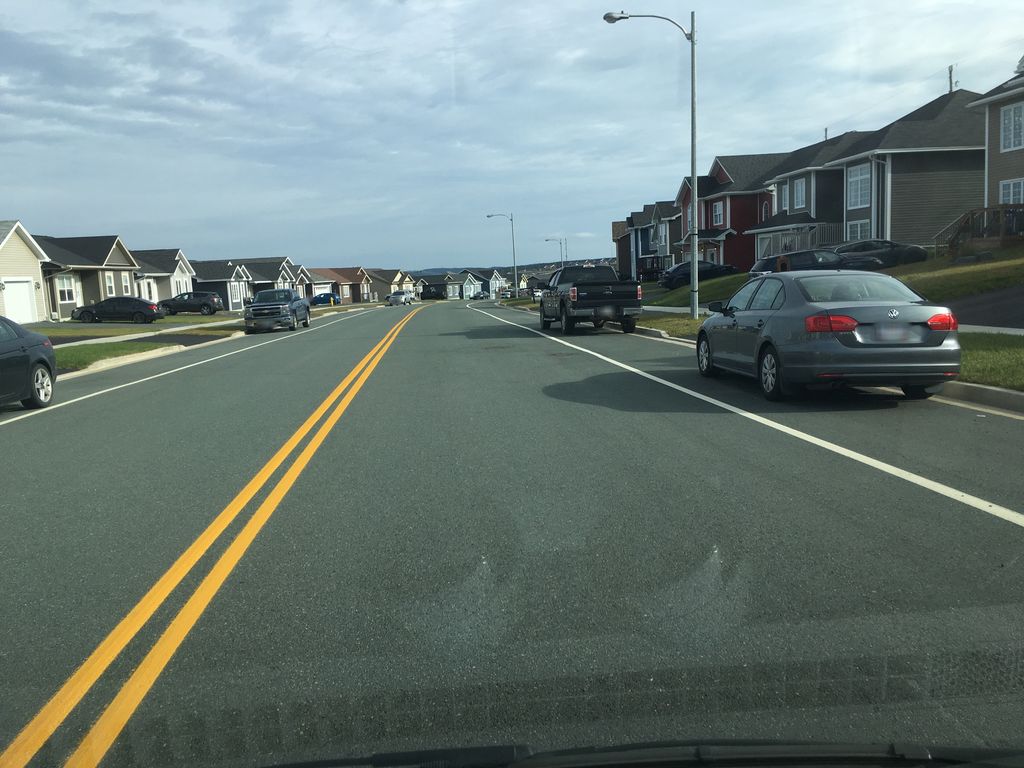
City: st_johns